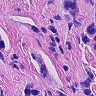
Metastatic tissue present: yes